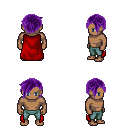
a pixel art fantasy rpg character, male body template, human, dark skin, red cape, teal pants, purple pixie cut hairstyle, four views (front, back, left, right), 2x2 character sprite sheet, small pixel art, hard edges, no anti-aliasing